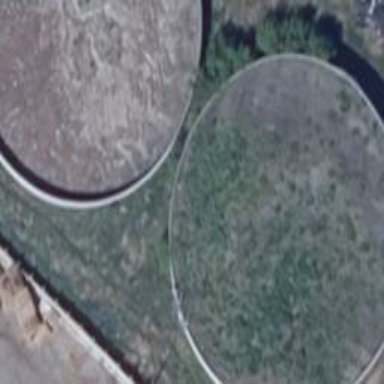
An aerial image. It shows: Storage tank that is man-made.